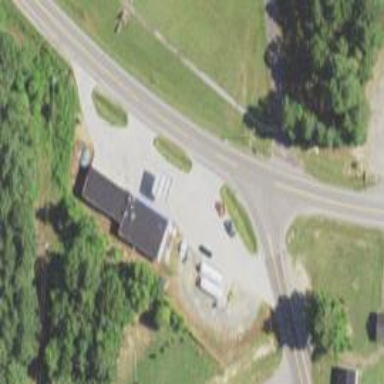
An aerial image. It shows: Convenience shop.